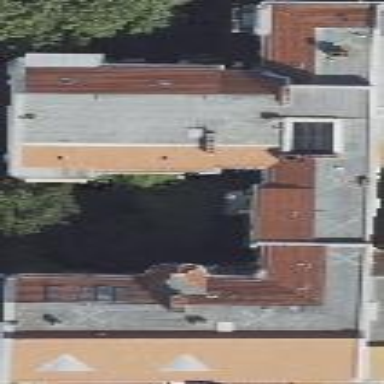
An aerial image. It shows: Apartments building with double saltbox roof made of roof tiles.